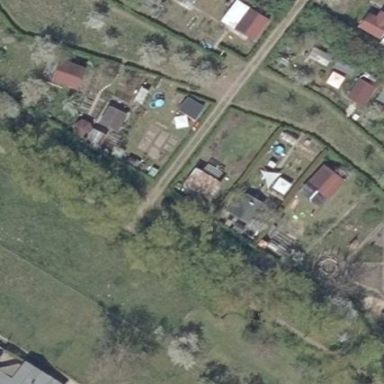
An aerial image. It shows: Plot within allotments.